Question: '''
@Override
public boolean onCreateOptionsMenu(Menu menu) {
MenuItem menuItem = menu.add("title is needed");
menuItem.setIcon(R.drawable.call);
return true;
}
'''

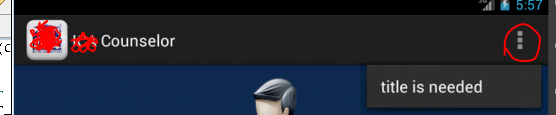
Answer: Override method onCreateOptionsMenu in your activity:
'''
@Override
public boolean onCreateOptionsMenu(Menu menu) {
MenuItem menuItem = menu.add("title if needed");
menuItem.setIcon(R.drawable.YOUR_ICON_HERE);
// the rest of the code here...
}
'''
In fact if you are planning to use this action bar on old platforms as well (2.x-3.x), you better consider using ActionBarSherlock